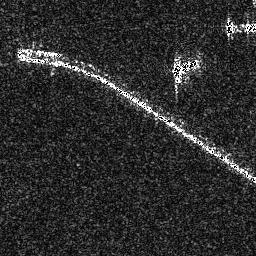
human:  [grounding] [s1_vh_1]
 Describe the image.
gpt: In the satellite image, there is  <ref>2 medium ship </ref> <box>[[66, 21, 78, 32, 0], [86, 5, 99, 14, 0]]</box> located at top right.